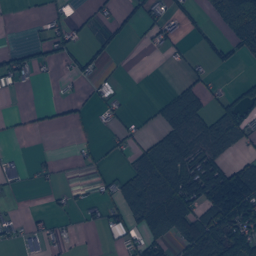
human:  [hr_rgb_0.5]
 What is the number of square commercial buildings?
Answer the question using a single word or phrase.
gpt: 0

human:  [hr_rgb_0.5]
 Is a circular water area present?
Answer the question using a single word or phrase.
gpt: no

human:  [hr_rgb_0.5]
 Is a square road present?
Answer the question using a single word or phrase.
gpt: no

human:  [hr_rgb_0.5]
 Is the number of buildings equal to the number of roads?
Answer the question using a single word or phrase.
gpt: no

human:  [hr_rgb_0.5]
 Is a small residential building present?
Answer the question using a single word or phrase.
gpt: yes

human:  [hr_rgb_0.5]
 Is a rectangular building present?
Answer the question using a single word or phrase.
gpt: yes

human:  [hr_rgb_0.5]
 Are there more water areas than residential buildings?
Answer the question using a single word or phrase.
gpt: no

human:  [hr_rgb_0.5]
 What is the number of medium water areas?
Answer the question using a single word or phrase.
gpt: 1

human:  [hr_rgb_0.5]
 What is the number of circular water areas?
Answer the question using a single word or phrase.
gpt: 0

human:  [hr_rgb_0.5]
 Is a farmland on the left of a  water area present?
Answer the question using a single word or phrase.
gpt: yes

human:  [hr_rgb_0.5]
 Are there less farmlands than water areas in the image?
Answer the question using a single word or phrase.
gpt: yes

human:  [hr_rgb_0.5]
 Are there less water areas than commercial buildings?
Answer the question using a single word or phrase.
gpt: no

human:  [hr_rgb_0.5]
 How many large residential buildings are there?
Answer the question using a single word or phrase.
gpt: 4

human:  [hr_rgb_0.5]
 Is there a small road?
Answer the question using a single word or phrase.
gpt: yes

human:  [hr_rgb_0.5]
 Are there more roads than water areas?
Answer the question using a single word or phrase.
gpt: yes

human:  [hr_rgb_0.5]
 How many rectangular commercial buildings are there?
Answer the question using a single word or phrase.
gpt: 3

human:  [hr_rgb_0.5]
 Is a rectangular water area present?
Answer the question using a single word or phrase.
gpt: yes

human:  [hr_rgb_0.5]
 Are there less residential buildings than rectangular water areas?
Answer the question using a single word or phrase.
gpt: no

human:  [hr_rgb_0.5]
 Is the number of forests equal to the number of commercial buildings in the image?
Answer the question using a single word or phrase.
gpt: no

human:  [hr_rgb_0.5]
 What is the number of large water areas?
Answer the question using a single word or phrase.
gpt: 6

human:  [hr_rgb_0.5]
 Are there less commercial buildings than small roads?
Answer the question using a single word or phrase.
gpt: yes

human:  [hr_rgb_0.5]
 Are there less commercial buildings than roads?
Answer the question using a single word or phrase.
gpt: yes

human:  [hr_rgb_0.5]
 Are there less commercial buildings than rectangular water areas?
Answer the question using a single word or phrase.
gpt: no

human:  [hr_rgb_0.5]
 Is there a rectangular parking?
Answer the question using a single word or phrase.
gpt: yes

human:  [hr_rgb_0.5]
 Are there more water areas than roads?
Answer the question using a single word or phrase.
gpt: no

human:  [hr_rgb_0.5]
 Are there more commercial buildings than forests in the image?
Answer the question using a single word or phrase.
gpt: no

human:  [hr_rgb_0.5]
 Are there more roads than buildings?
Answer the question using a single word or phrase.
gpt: no

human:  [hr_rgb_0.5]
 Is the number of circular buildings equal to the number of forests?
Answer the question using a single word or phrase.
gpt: no

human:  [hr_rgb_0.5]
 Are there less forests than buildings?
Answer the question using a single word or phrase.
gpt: yes

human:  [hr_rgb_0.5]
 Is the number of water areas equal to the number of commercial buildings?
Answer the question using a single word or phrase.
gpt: no

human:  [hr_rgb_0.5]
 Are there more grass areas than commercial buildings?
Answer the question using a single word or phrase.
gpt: yes

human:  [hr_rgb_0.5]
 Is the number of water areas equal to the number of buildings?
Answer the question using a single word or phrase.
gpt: no

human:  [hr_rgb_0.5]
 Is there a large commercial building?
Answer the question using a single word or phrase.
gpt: no

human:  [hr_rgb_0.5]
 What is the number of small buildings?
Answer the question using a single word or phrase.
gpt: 292

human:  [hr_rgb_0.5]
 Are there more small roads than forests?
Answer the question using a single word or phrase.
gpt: no

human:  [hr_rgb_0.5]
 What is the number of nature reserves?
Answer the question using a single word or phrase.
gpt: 4